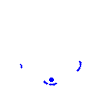
Particle: pion